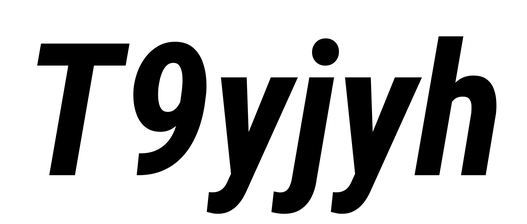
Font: Roboto-Italic_Condensed_Bold_Italic